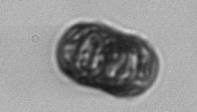
Label: Paralia_sulcata